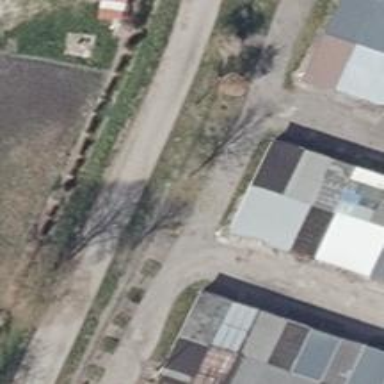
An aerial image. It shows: Compacted driveway serving as service road.